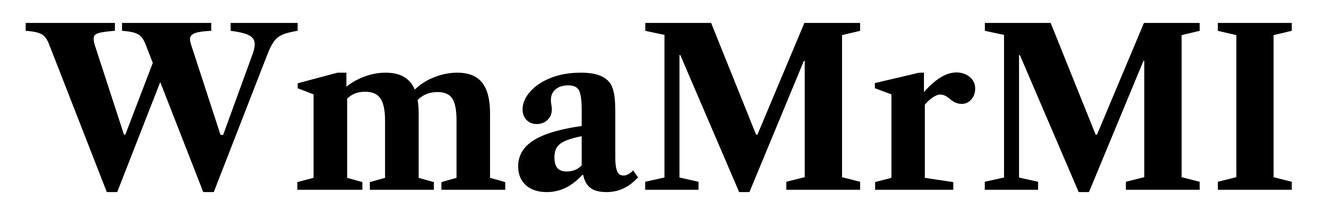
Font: LibreCaslonText_Bold